The picture encodes a bearing's raw vibration samples as pixel intensities in a 2-D grid. Determine the bearing's health state. Answer with exactly one of: normal, inner_race, outer_race, ball.
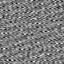
Answer: outer_race